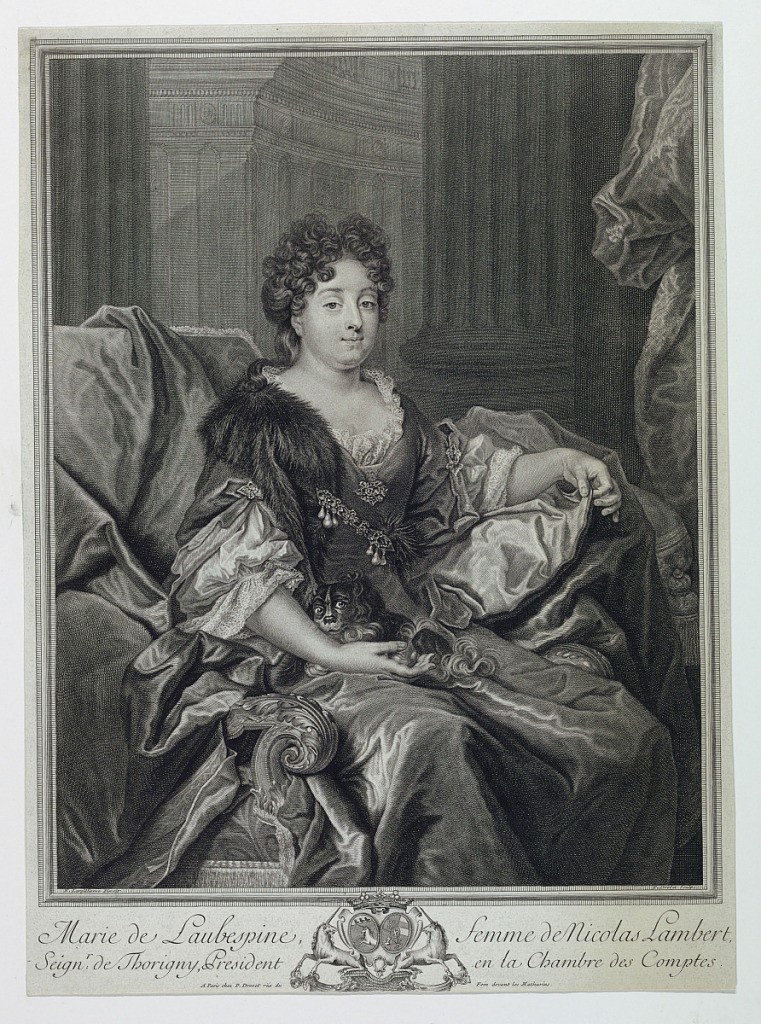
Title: Portrait of Madame Lambert (Marie de Laubespine)
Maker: Pierre Drevet, 1663 - 1738
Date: ca. 1698
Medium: Engraving on paper
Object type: Print
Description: Almost full length portrait of the young woman seated in an armchair. In three-quarter view to right. Dress has a décolleté neckline surrounded by lac. A part of the fur from her coat is over her right shoulder. She holds a dog in her lap. In background, columns, and a wall with pilasters. Inscribed, lower left: "N. Largilliere pinxit"; lower right: "P. Drevet Sculpt."; lower margin: "Marie de Laubespine, femme de Nicolas Lambert; / Seign^r. de Thorigny, President en la Chambre des Comptes. / A Paris chez P. Drevet rüe de Foin devant les Mathurins."